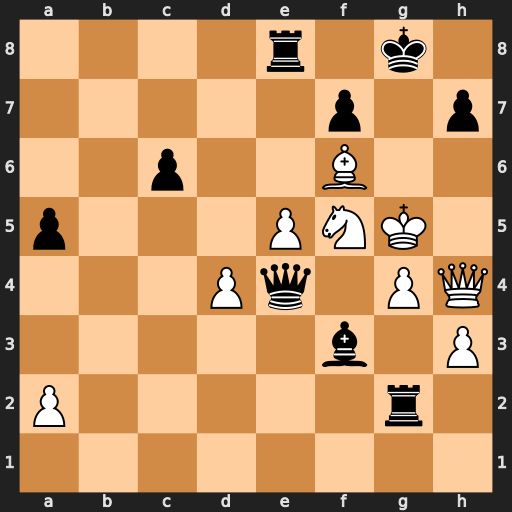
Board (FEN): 4r1k1/5p1p/2p2B2/p3PNK1/3Pq1PQ/5b1P/P5r1/8
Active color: w
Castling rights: -
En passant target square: -
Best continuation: Qh5 Rxg4+ hxg4 Qxg4+ Qxg4